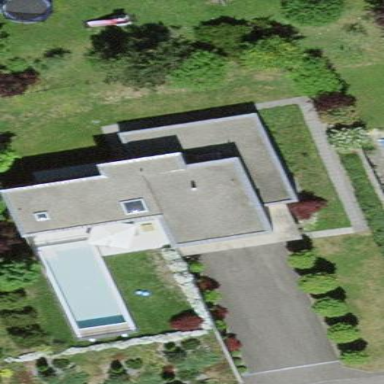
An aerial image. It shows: Simple house.